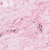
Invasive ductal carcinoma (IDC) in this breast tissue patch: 0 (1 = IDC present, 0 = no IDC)